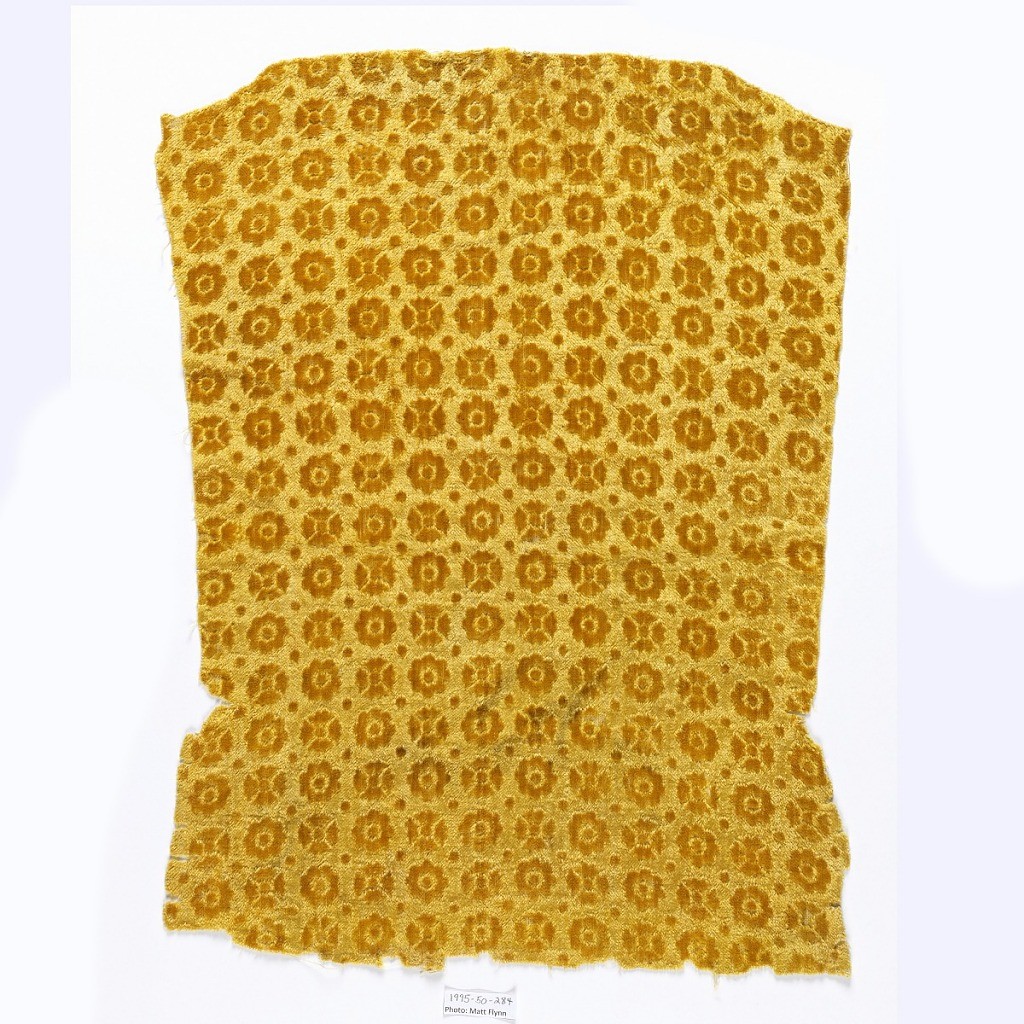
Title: Textile
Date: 1800–1825
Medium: wool Technique: printed without dye \by heated roller on velvet (Baste fiber plain weave with wool supplementary warp).
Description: Flower shapes in relief against a pressed background. The illusion of two colors is given because part of the pile has been flattened. In strong yellow.